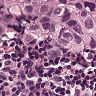
Metastatic tissue present: yes